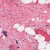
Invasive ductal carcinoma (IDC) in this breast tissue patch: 1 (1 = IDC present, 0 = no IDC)